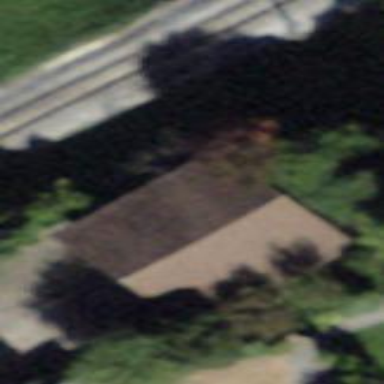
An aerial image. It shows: Garage.